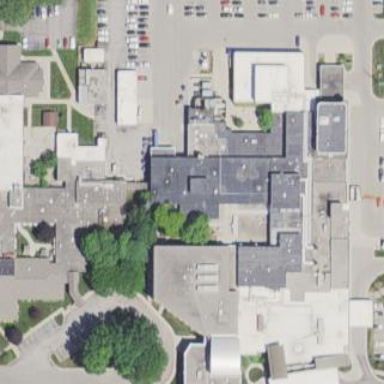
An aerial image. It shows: Hospital building.